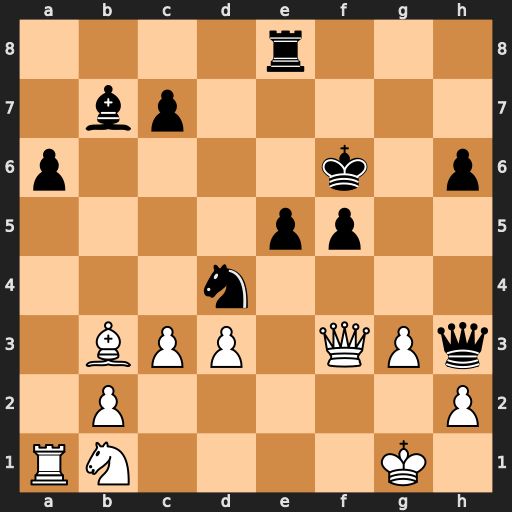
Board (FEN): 4r3/1bp5/p4k1p/4pp2/3n4/1BPP1QPq/1P5P/RN4K1
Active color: w
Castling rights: -
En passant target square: -
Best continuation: Qxb7 Ne2+ Kf2 Qxh2+ Qg2 Qxg2+ Kxg2